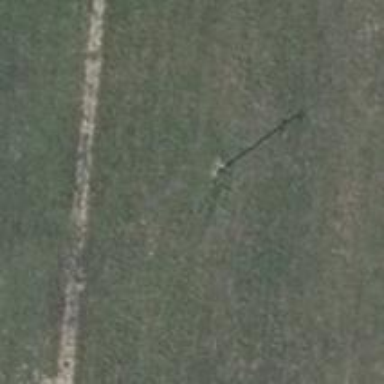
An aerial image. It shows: Power pole.